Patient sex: F
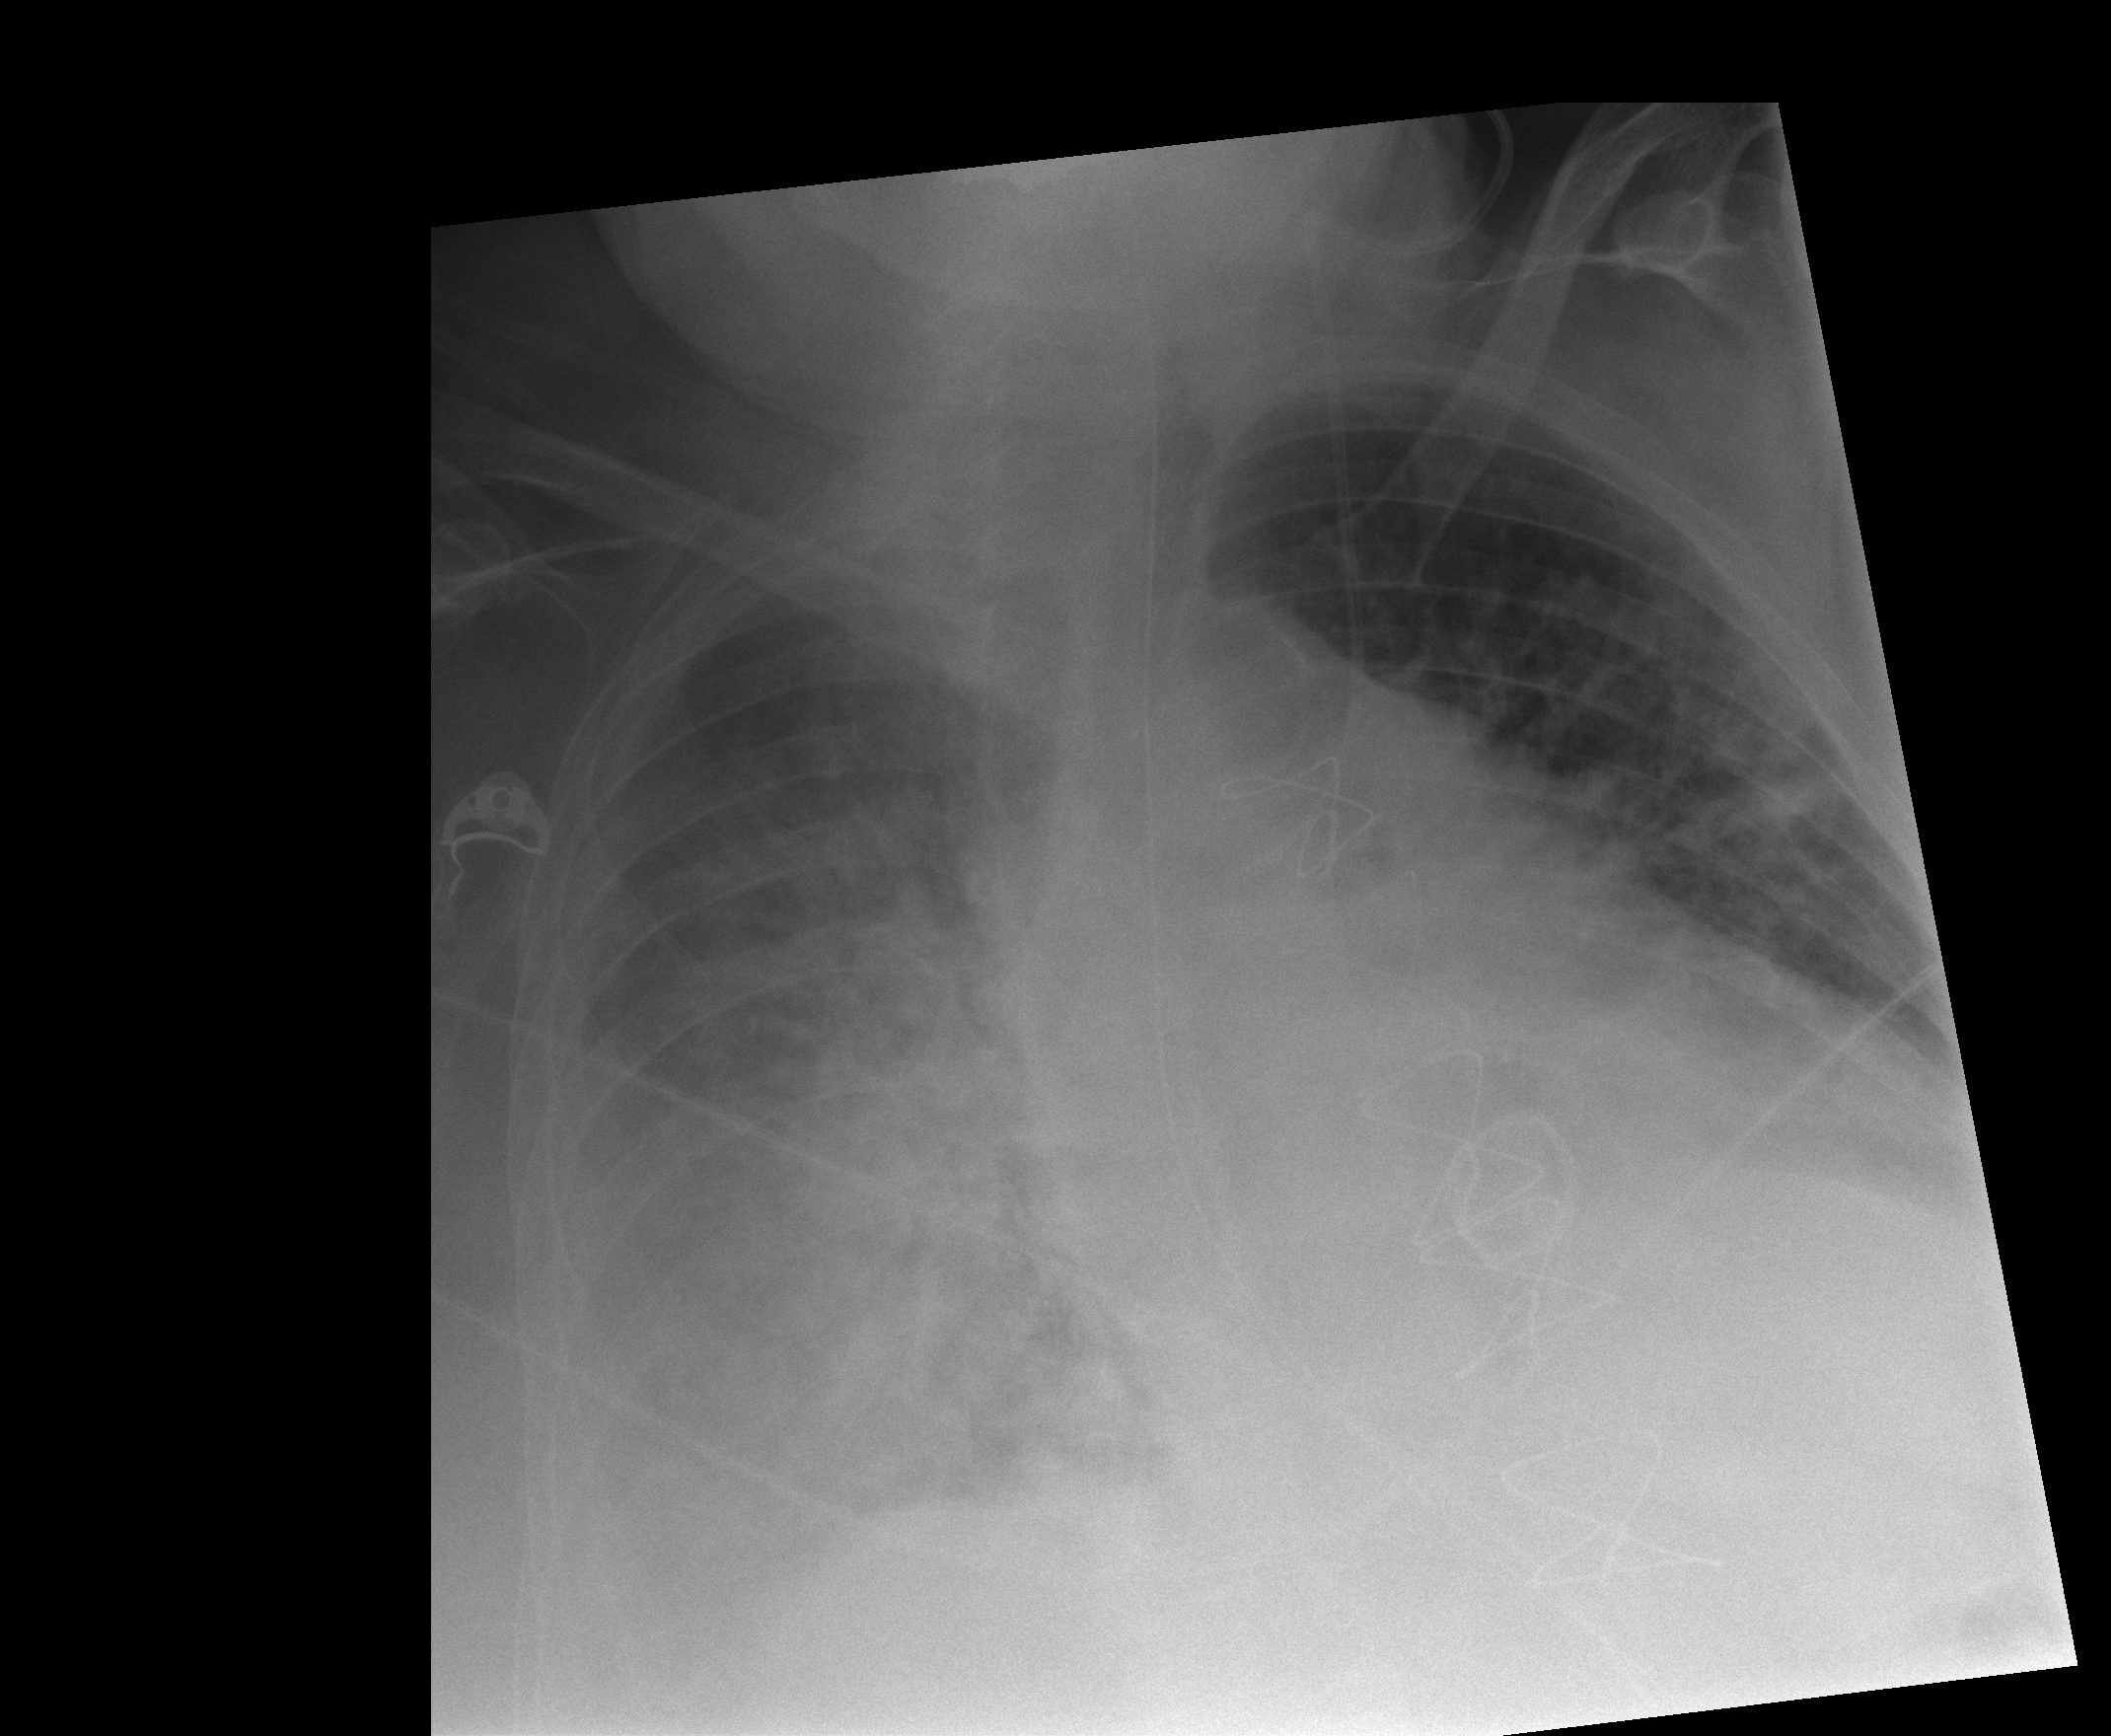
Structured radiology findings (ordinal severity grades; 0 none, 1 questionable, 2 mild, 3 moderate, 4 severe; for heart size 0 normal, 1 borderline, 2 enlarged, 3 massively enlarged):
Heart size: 3
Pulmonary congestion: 2
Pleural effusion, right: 1
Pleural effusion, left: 0
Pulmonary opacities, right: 4
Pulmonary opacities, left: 3
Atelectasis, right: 3
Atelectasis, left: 3